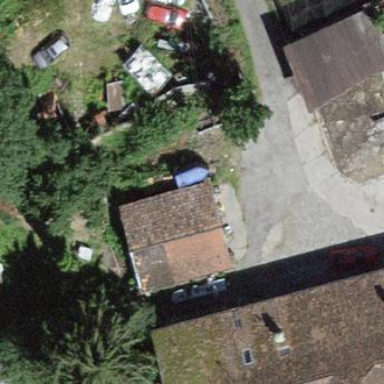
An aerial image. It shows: View of roof of building.